Field crop: maize
Growth stage: 1
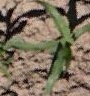
Species: maize